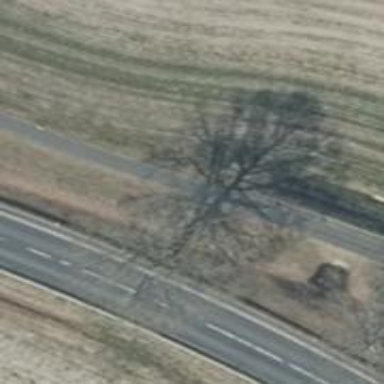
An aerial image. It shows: Deciduous tree with broadleaved leaves.